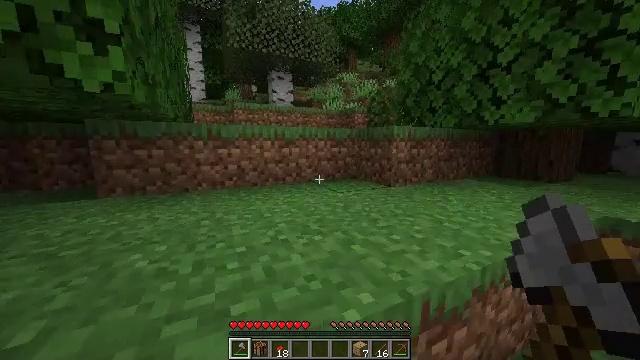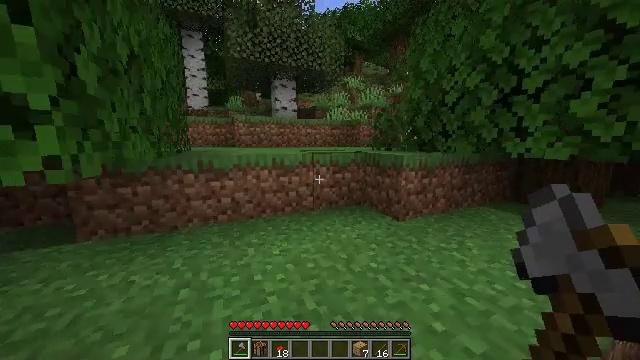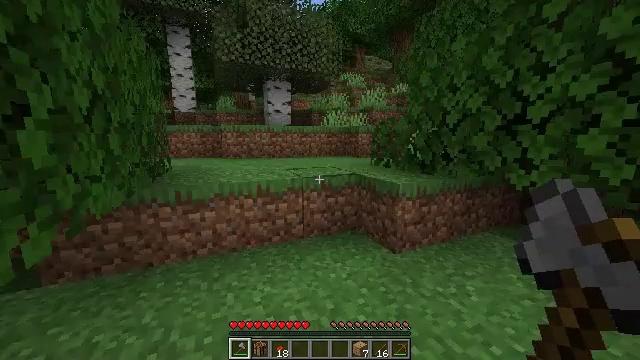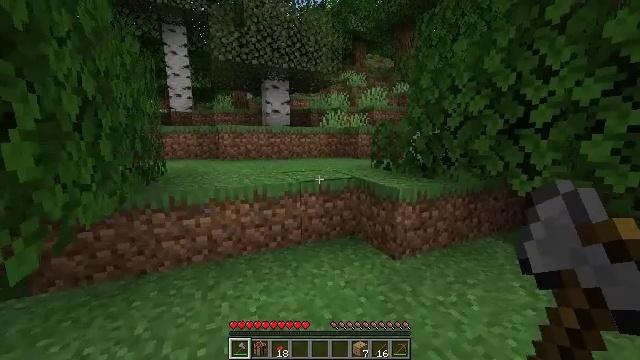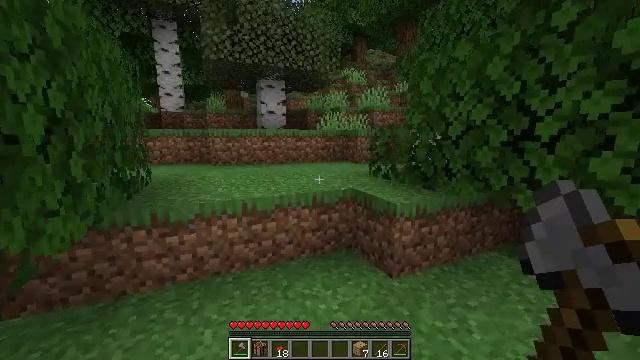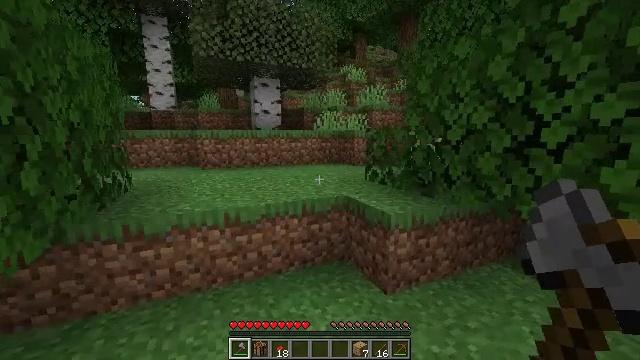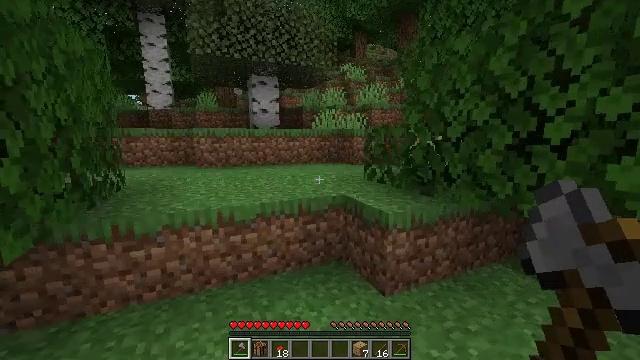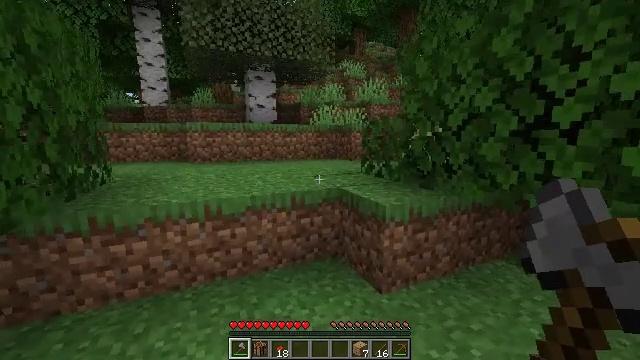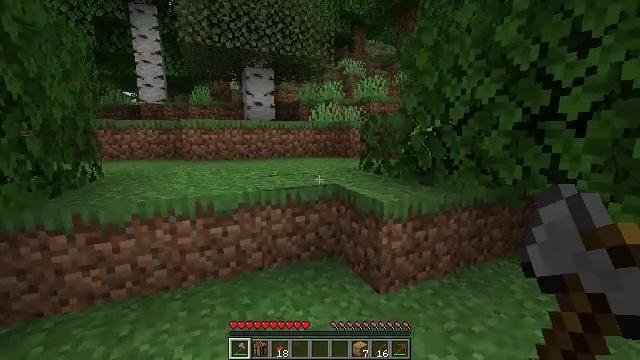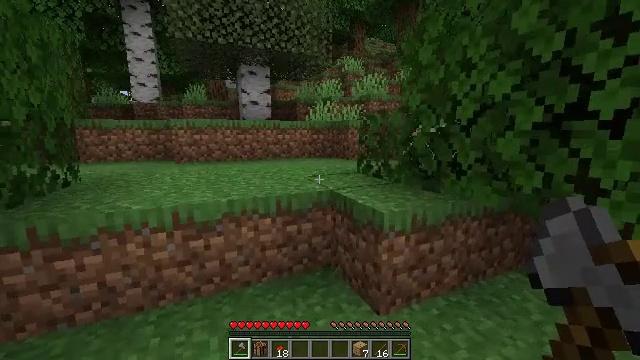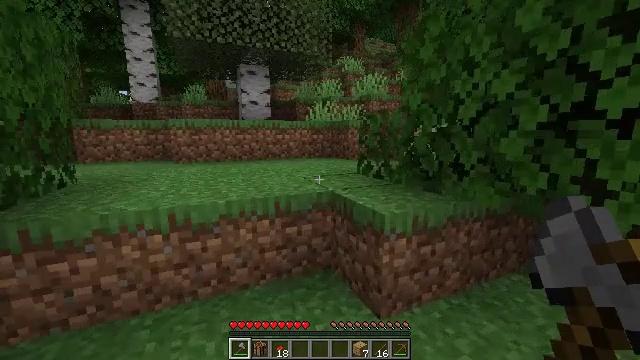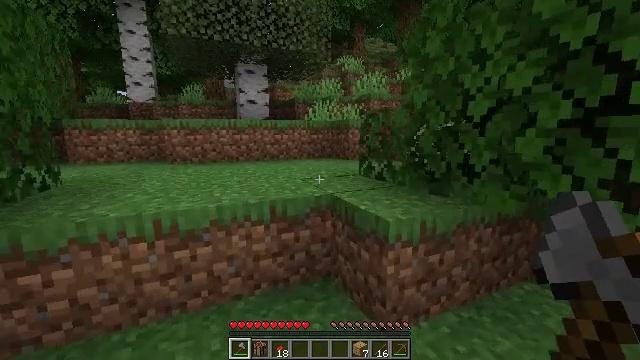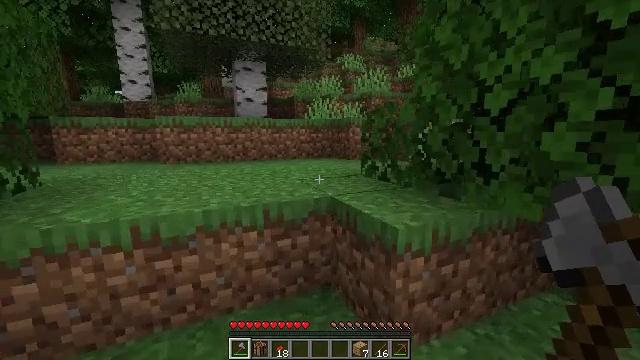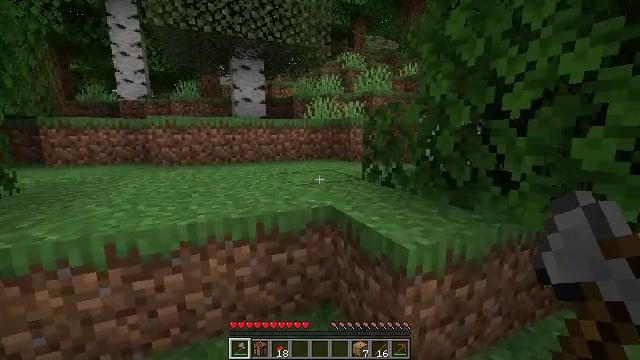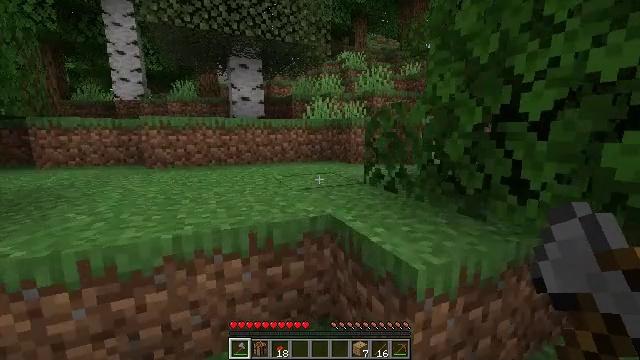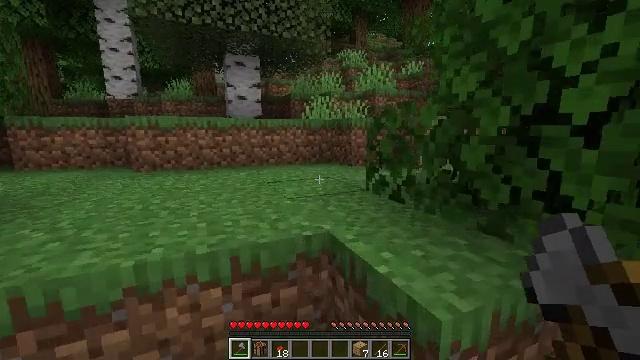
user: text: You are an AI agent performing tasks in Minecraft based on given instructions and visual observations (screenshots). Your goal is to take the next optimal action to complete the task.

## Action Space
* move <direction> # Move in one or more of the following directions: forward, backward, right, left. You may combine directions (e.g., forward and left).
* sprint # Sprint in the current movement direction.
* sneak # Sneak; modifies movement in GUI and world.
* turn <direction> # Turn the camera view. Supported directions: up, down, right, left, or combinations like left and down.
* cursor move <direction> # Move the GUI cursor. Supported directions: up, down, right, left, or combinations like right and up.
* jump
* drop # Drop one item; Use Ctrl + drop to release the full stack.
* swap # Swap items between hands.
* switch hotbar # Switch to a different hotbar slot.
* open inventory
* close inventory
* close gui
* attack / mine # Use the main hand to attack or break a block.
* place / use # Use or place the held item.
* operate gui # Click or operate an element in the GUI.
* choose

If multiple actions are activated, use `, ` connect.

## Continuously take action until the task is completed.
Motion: motion action
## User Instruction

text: Collect the rose bush for decoration.
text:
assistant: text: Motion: move forward, turn left, jump
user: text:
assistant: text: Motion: move forward, jump
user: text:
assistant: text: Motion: move forward
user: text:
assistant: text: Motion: move forward
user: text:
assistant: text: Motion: move forward
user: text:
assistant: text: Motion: move forward
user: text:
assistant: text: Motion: move forward
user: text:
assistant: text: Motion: move forward
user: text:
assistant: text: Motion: move forward
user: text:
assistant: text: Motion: move forward
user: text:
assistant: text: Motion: move forward
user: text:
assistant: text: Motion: move forward
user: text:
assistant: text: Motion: move forward
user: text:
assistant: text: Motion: move forward
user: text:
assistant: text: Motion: move forward
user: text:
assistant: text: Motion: move forward, jump
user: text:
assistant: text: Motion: move forward, jump
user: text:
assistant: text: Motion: move forward, jump
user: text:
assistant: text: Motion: move forward, jump
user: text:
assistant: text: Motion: move forward, jump
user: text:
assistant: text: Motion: move forward
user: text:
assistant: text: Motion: move forward
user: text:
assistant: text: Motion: move forward
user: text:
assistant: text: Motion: move forward
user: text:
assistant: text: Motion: move forward
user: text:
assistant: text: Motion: move forward
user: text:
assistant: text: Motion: move forward, turn right and up
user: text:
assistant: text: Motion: move forward, turn right and up
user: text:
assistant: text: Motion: move forward, turn right
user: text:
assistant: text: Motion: move forward, turn right